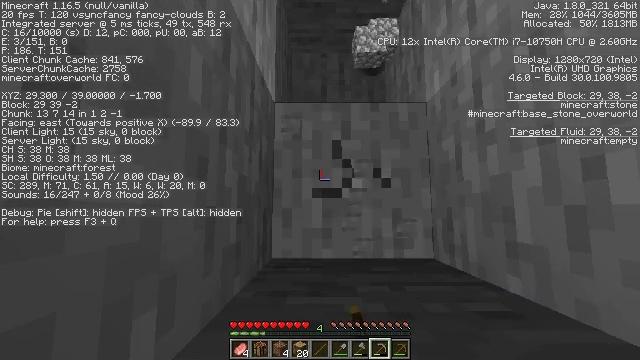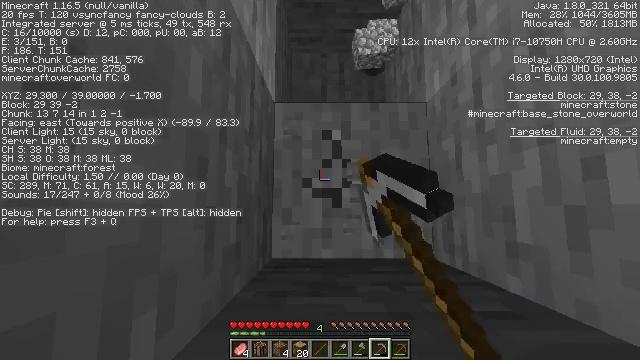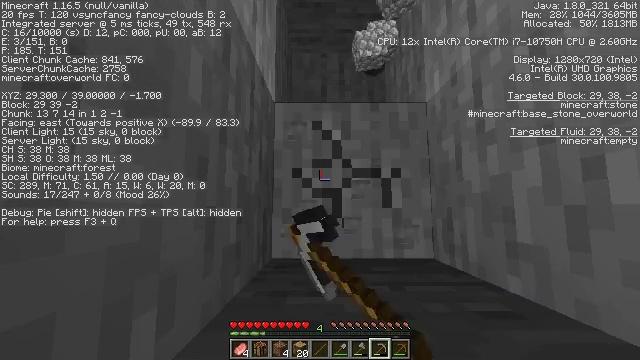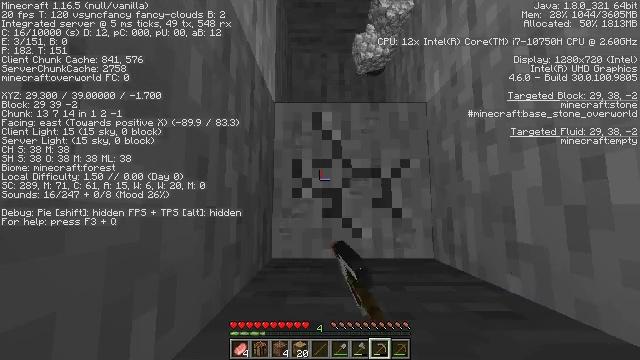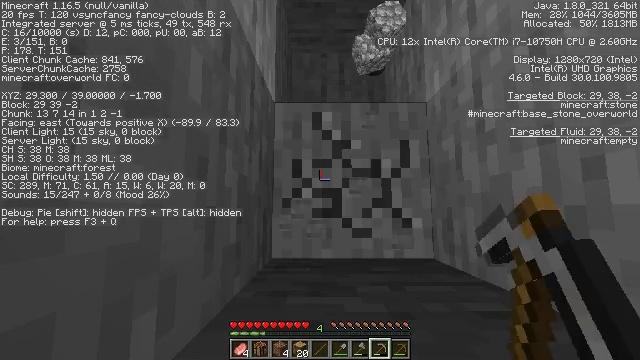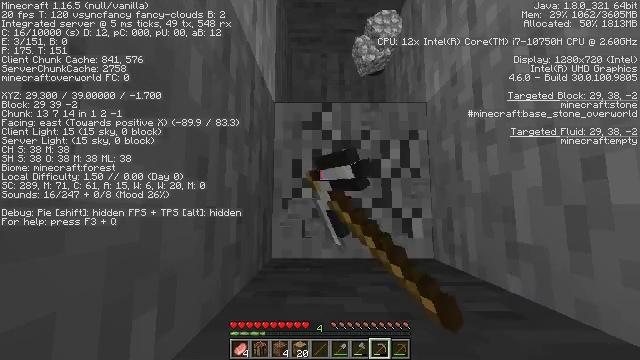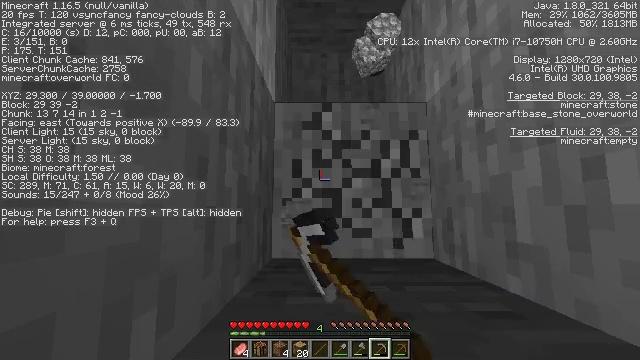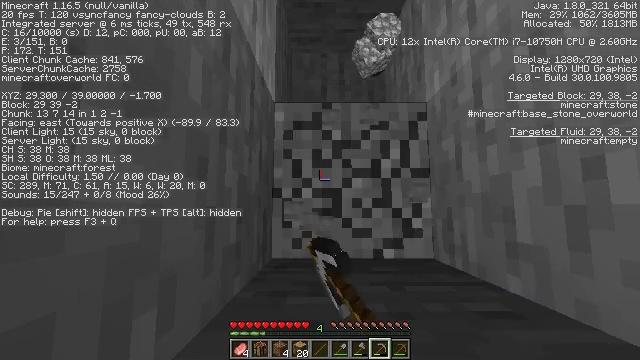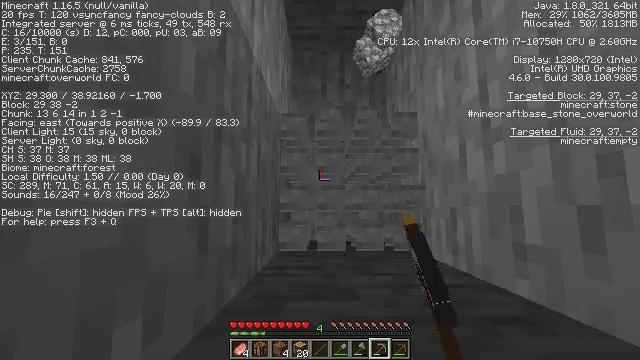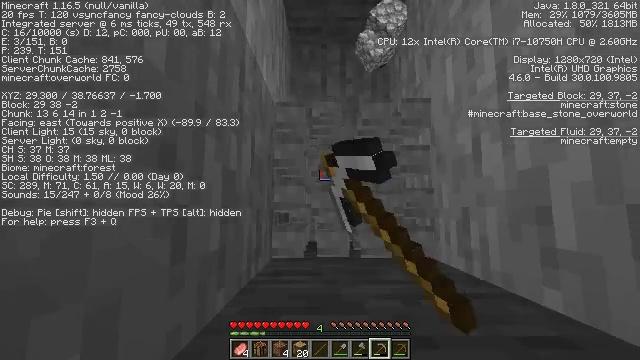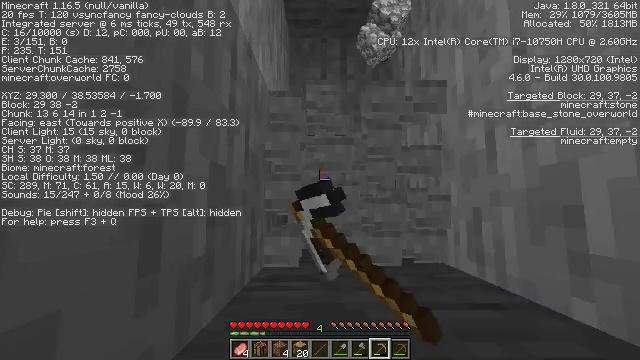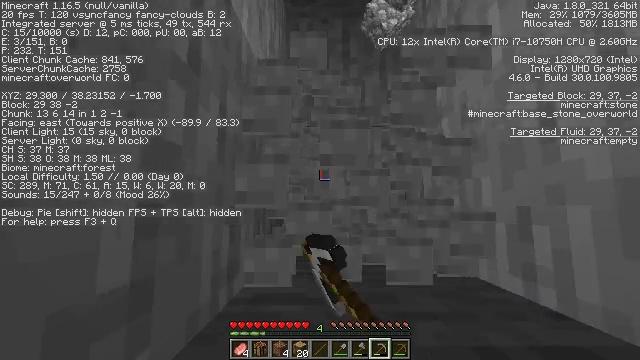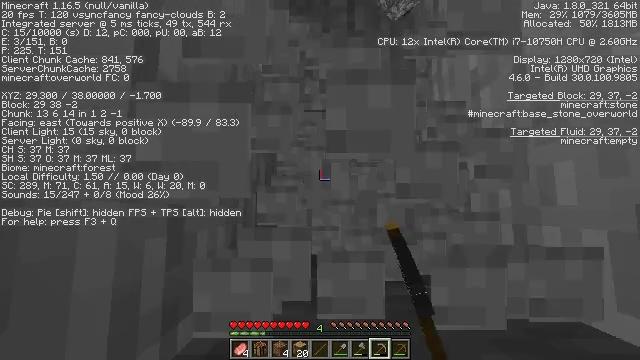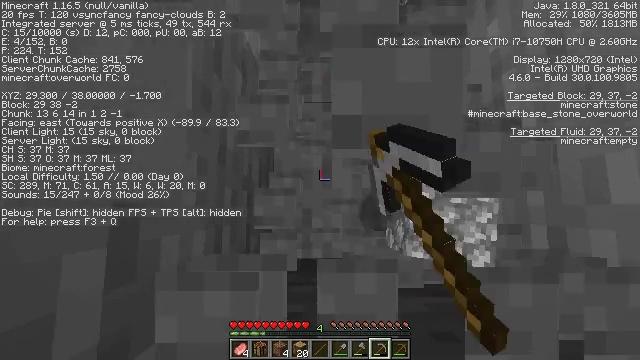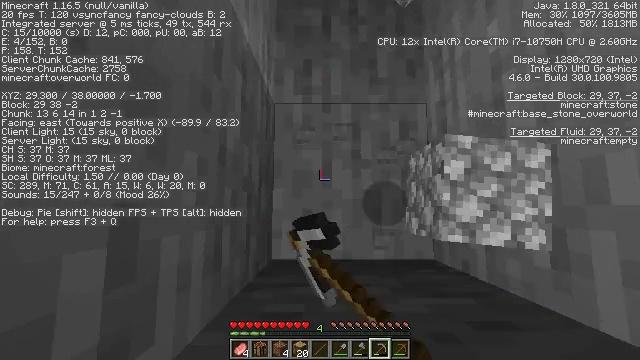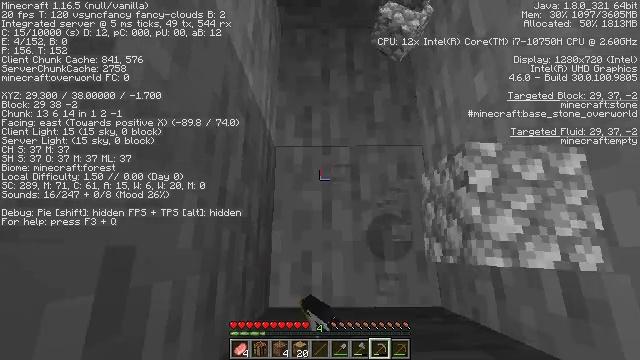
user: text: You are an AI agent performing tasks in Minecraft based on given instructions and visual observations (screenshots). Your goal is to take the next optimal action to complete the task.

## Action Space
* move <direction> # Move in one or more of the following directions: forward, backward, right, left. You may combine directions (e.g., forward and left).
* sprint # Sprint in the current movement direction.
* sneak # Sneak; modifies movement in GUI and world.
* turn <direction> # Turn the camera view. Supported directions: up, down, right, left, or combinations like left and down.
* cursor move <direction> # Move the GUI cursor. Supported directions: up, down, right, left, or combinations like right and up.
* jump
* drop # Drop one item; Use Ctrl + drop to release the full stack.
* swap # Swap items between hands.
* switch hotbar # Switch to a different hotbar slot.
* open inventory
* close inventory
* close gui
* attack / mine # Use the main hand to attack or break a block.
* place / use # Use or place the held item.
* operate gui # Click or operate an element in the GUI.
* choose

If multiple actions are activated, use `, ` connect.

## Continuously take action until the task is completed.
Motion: motion action
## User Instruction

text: Mine stone underground.
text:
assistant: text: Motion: attack / mine
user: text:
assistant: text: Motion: attack / mine
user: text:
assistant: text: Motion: attack / mine
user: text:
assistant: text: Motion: attack / mine
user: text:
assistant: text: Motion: attack / mine
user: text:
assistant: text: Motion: attack / mine
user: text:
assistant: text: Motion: attack / mine
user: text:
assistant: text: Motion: attack / mine
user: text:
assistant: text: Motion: attack / mine
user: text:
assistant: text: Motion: attack / mine
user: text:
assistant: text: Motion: attack / mine
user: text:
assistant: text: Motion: attack / mine
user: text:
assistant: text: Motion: attack / mine
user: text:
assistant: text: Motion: attack / mine
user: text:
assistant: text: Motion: turn up, attack / mine
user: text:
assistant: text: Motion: turn up, attack / mine
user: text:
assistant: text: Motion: turn up, attack / mine
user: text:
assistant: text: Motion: turn up, attack / mine
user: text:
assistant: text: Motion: attack / mine
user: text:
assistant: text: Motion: attack / mine
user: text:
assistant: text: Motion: attack / mine
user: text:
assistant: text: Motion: attack / mine
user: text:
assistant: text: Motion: attack / mine
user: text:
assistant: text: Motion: attack / mine
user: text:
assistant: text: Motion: attack / mine
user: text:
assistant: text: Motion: attack / mine
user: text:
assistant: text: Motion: attack / mine
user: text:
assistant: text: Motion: attack / mine
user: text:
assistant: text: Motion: attack / mine
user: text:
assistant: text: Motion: attack / mine